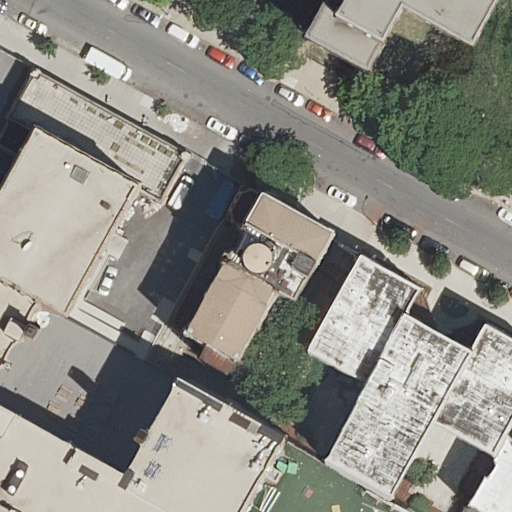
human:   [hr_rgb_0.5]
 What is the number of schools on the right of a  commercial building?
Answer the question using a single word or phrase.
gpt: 0

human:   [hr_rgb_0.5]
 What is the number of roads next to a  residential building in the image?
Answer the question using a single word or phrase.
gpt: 1

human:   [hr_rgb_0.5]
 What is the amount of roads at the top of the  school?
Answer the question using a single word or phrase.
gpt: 1

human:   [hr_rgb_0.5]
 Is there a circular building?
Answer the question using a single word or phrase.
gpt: no

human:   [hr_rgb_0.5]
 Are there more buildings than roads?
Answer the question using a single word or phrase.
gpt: yes

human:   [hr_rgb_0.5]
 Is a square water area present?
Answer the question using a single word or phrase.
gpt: no

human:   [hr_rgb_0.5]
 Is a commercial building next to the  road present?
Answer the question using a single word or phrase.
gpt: no

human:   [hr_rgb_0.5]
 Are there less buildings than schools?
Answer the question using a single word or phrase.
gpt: no

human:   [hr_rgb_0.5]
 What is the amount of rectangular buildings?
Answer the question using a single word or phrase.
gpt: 2

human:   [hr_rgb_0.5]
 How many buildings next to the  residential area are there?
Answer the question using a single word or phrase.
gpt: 6

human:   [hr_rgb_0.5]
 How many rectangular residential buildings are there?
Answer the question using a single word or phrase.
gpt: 2

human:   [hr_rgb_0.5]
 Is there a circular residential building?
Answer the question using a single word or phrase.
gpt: no

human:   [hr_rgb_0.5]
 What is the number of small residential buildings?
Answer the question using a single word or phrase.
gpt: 1

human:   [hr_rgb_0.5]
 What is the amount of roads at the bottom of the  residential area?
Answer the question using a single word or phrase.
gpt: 1

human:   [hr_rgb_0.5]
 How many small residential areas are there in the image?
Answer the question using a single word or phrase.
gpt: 0

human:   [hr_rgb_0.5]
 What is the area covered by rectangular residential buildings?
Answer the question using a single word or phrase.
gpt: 1135m2

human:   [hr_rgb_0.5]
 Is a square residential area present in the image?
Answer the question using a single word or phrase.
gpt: no

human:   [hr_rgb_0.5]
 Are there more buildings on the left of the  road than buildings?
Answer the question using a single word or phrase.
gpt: no

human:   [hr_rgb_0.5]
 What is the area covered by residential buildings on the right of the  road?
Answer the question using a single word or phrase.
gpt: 1114m2

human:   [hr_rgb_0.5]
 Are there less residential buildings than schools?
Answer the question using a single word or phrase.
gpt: no

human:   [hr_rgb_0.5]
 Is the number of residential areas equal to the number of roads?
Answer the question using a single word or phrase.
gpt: yes

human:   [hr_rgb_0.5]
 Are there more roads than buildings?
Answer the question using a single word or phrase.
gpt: no

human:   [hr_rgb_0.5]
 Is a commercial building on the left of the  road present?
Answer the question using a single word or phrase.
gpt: no

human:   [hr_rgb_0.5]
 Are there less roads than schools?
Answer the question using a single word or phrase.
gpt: no

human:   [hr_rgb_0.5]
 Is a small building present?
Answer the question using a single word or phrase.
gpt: yes

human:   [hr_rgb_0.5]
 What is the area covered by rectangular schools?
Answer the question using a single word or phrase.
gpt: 1063m2

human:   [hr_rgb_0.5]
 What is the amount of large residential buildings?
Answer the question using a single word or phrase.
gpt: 3

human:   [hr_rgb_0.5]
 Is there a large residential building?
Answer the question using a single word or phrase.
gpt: yes

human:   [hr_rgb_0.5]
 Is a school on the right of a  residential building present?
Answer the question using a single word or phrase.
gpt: no

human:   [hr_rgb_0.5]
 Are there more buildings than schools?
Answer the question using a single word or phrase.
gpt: yes

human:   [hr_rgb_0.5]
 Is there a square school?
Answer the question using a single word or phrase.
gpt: no

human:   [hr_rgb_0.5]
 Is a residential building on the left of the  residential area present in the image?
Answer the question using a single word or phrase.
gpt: no

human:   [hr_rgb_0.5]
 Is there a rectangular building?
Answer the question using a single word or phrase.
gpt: yes

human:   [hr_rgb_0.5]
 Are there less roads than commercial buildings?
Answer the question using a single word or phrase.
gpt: no

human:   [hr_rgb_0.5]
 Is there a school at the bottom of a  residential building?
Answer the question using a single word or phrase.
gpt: yes

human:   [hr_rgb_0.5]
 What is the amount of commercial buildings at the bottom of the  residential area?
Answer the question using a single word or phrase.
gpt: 0